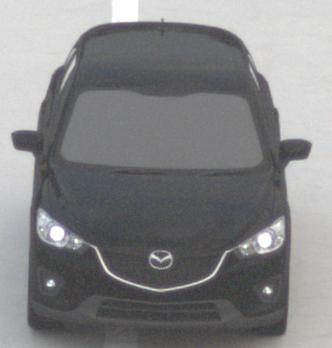
Make: Mazda
Model: CX-5 2.0 SKYACTIV-G 160
Detailed model: CX-5 (GH)
Model produced from: 2012/04
Model produced until: 2015/02
Doors: 5
Color: black
Road condition: dry road
Daytime: morning or afternoon
Contrast: low contrast